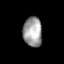
Tissue: skin
Cell type: Epithelial cells
Senescence score: 0.8455
Nuclear area (px): 547
Mean DAPI intensity: 159.589